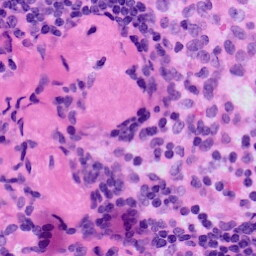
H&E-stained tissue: LymphNode